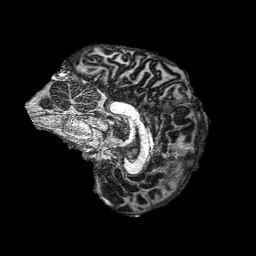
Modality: MP2RAGE
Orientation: sagittal